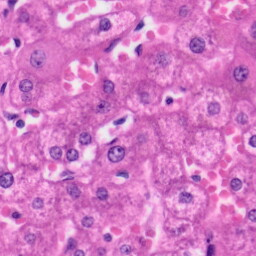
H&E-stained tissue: Liver